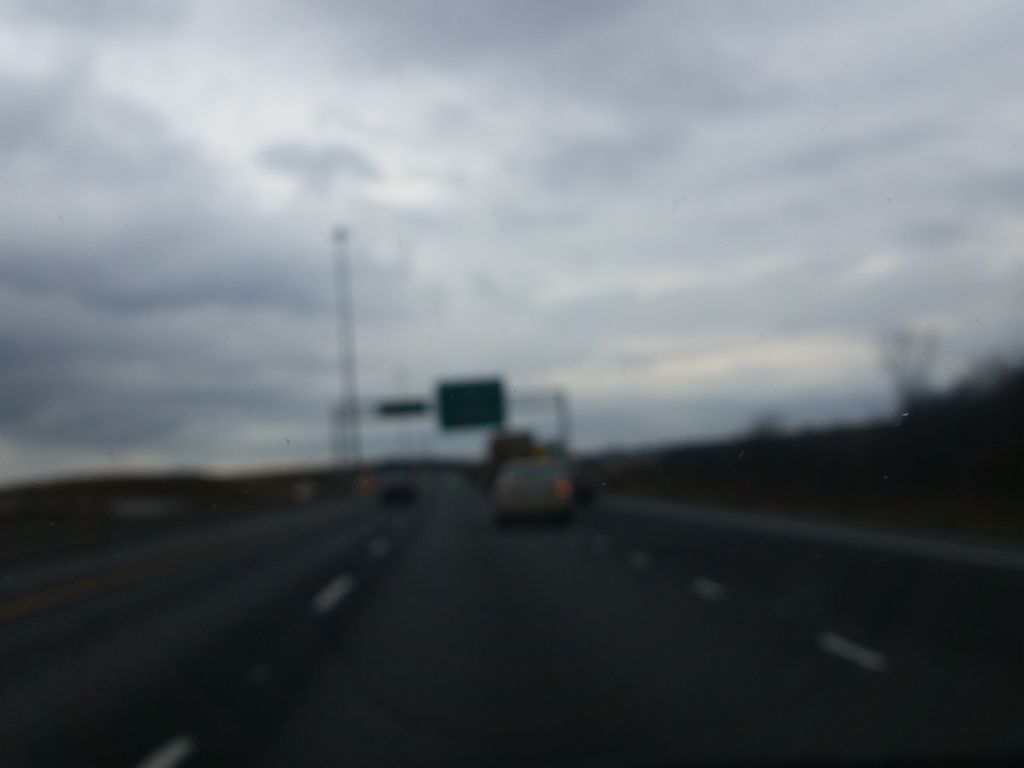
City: quebec_city